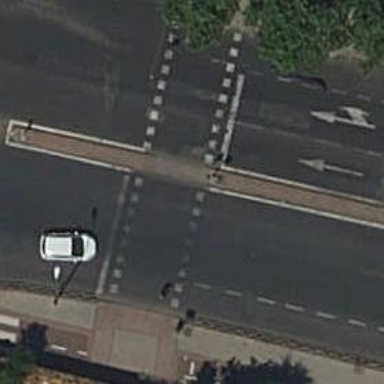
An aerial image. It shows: Footway with marked crossing. The surface is asphalt.